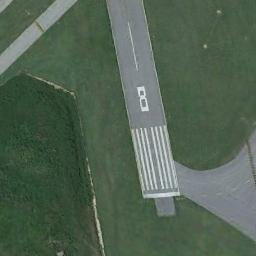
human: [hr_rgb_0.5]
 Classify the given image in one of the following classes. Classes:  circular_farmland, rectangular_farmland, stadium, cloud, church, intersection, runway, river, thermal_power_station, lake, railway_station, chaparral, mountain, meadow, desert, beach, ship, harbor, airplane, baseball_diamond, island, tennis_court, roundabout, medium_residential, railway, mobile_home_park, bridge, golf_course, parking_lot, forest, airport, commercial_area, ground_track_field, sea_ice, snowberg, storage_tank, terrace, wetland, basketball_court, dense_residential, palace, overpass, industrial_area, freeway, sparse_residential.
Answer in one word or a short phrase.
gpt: runway